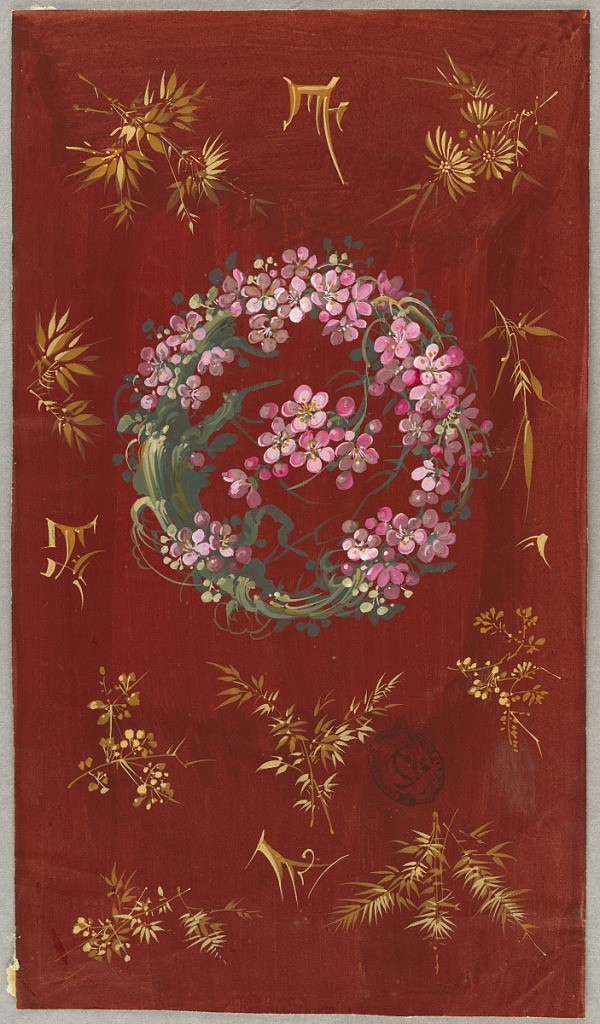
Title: Designs for Wallpaper and Textiles: Pink Blossoms in Wreath
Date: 19th century
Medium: Brush and gouache on paper
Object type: Drawing
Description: Dark red background with wreath of pink blossoms and green foliage at center. Foliage in gold surrounds composition. Brush strokes in gold on four sides of wreath resemble Asian calligraphy.